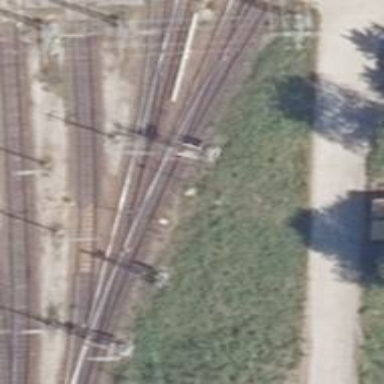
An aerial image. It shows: Rail spur service.